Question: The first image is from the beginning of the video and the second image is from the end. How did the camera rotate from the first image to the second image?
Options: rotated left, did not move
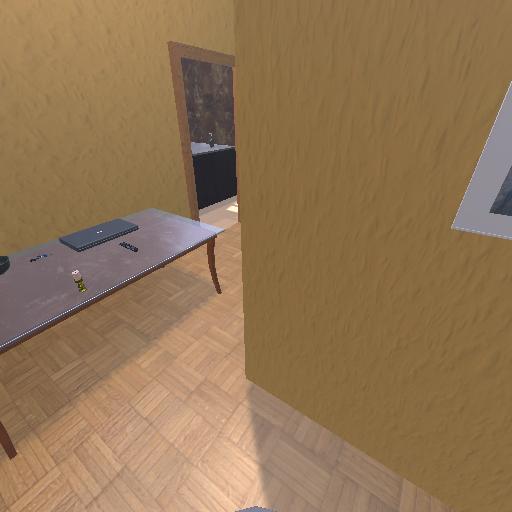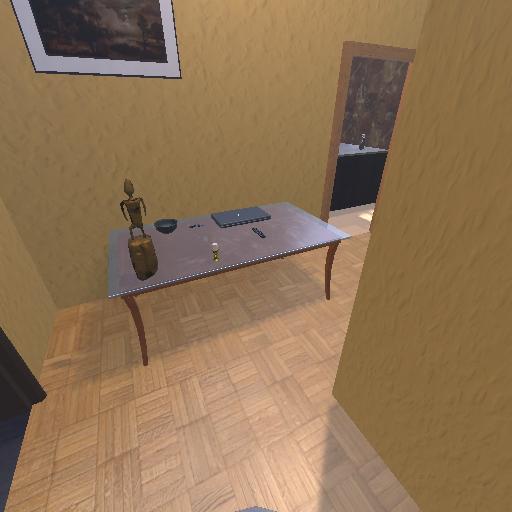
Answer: rotated left